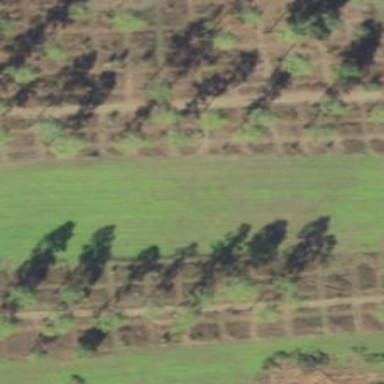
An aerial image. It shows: Orchard.